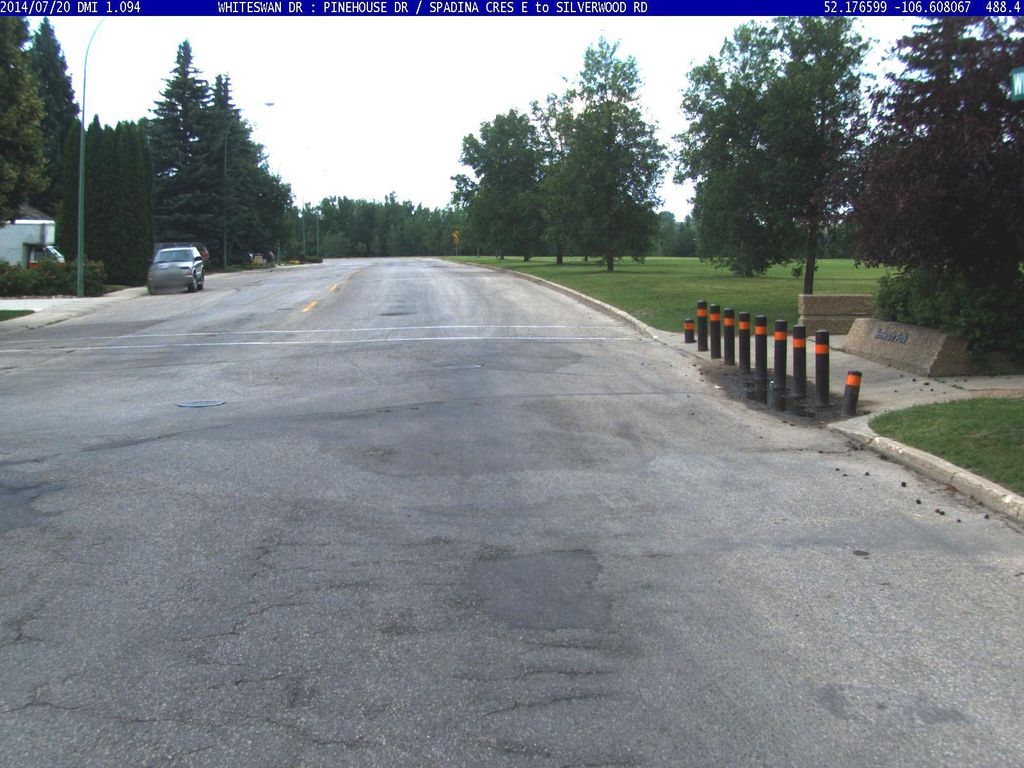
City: saskatoon